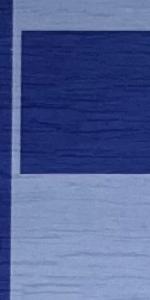
Label: Empty